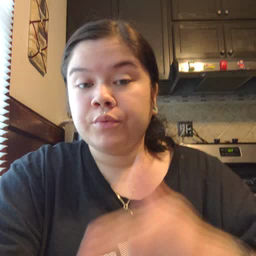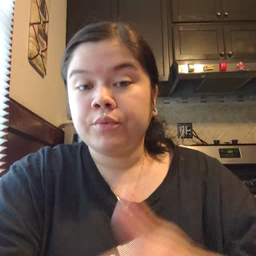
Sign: tooth